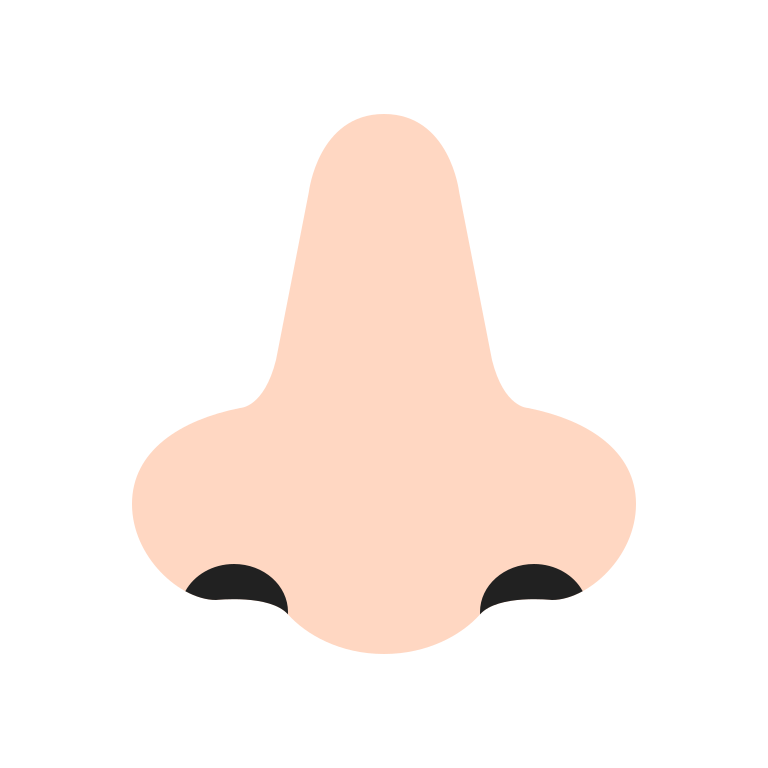
nose flat light